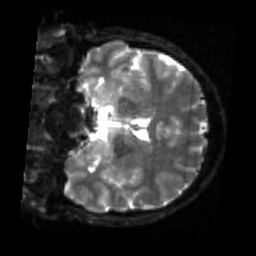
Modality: sbref
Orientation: coronal
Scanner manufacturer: siemens
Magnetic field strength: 3 T
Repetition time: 4 s
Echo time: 0.0594 s